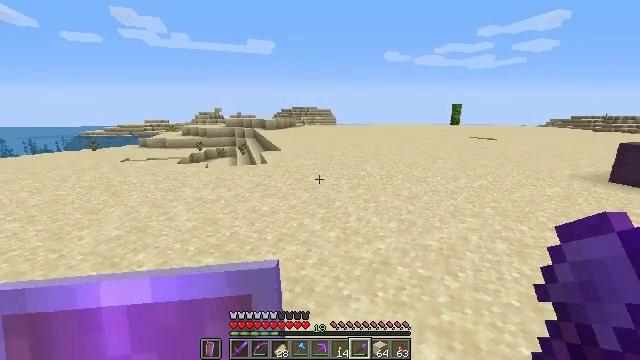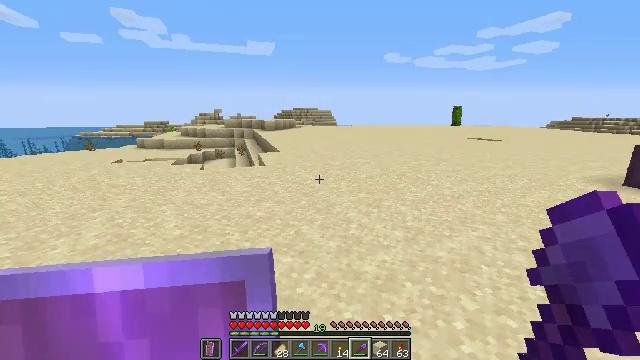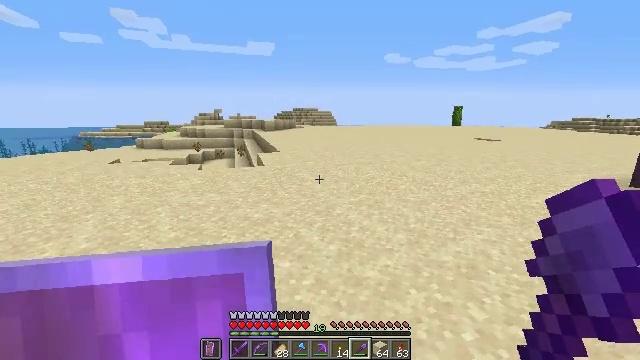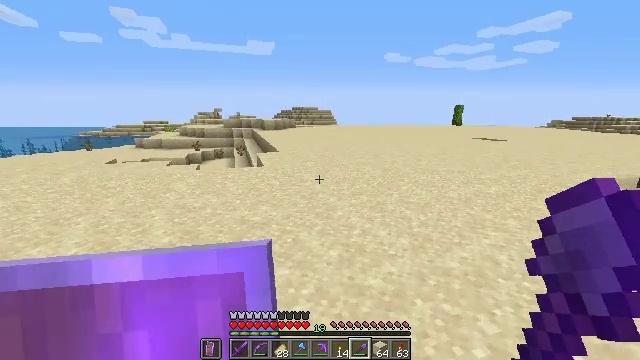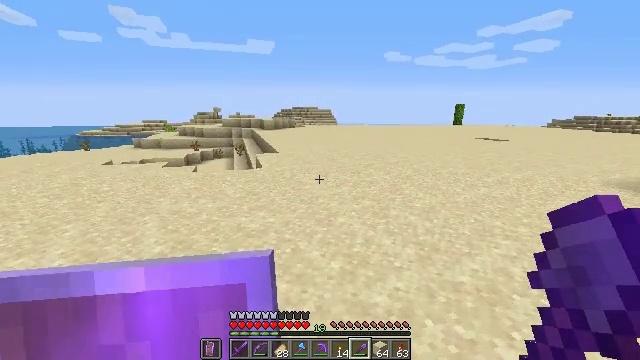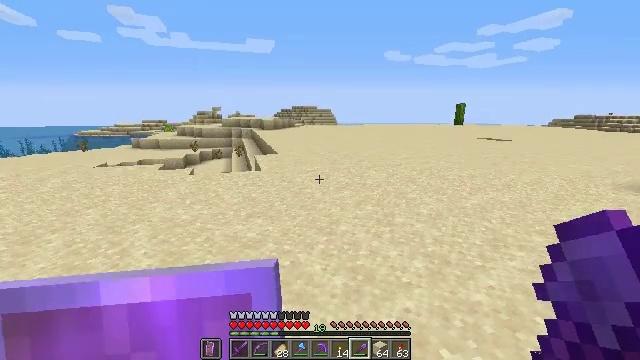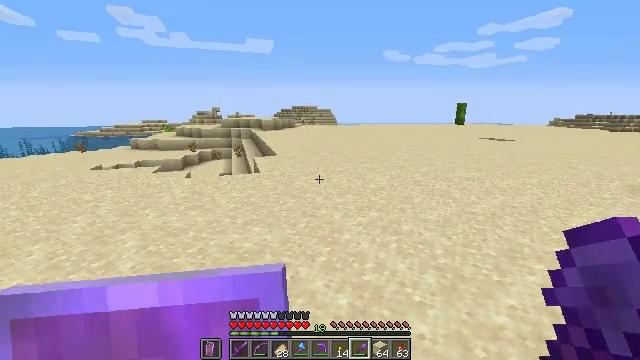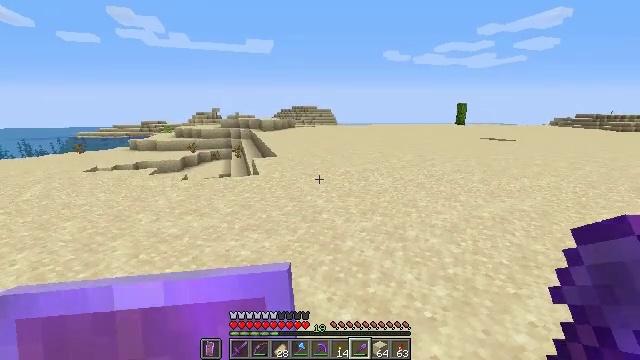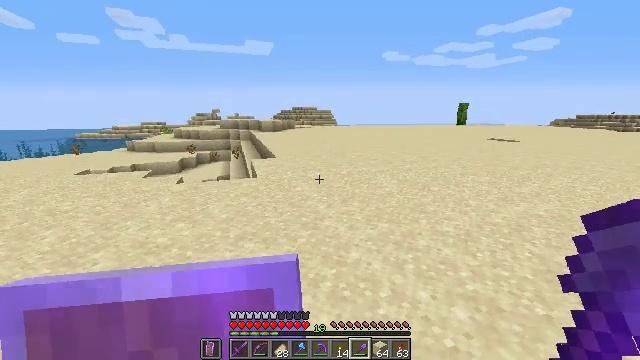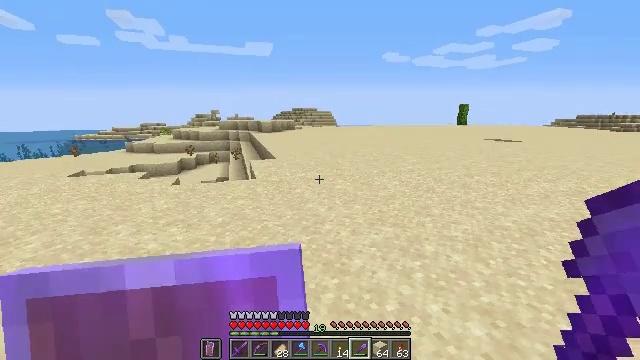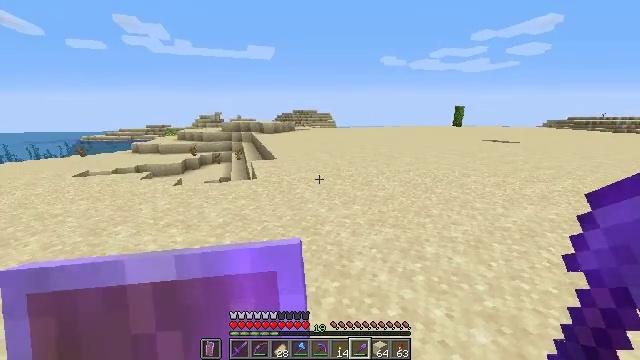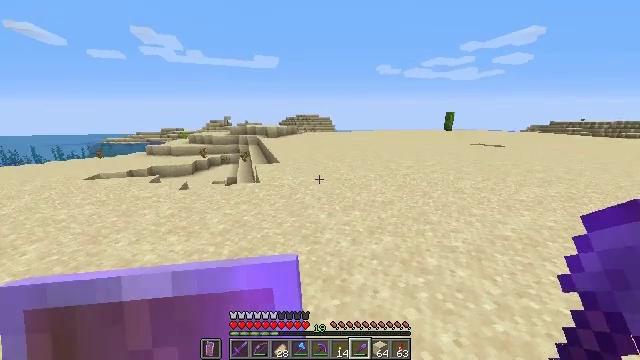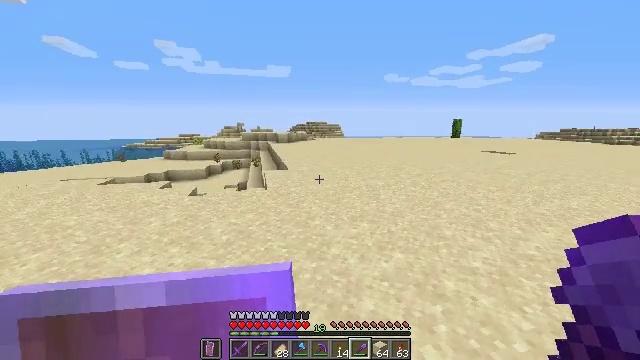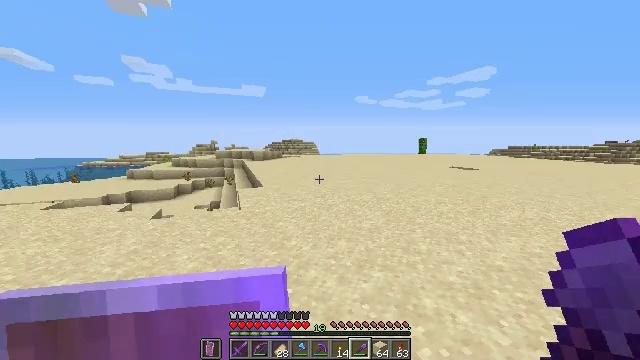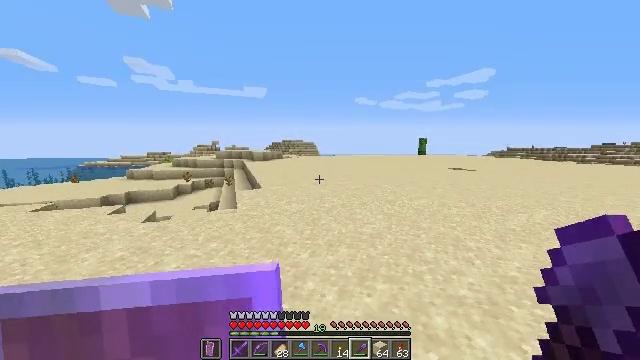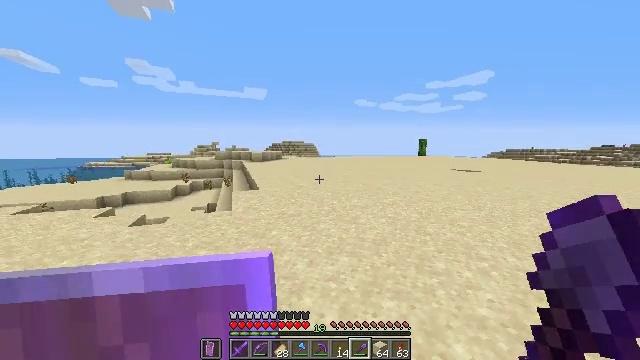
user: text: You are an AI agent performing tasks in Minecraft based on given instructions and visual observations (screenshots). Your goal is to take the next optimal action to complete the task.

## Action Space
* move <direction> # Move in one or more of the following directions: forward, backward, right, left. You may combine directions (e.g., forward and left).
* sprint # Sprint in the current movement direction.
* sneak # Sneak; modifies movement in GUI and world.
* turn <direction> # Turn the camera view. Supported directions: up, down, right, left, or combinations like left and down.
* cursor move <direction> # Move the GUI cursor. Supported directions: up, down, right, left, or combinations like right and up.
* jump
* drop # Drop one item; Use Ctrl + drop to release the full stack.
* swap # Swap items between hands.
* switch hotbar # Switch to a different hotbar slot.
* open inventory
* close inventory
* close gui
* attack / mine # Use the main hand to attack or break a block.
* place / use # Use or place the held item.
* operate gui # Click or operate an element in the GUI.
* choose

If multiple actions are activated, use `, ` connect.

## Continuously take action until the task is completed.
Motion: motion action
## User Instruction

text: Attack the ground to gather sand.
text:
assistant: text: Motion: move forward
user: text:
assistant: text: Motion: move forward
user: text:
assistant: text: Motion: move forward
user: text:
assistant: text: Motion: move forward
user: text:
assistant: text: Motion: move forward
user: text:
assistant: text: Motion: move forward
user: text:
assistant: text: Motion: move forward
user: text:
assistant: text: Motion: move forward
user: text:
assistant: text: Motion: move forward, sprint
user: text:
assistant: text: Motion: move forward, sprint
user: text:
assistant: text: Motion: move forward, sprint
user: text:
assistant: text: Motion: move forward, sprint, turn left and up
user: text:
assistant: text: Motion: move forward, sprint, turn right and up
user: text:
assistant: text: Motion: move forward, sprint
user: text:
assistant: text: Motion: move forward, sprint
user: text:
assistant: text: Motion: move forward, sprint
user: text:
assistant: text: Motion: move forward, sprint
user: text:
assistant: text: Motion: move forward, sprint
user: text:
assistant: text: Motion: move forward, sprint
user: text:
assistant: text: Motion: move forward, sprint
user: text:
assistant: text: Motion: move forward, sprint, turn left and up
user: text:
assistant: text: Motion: move forward, sprint, turn up
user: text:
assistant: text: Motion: move forward, sprint, turn up
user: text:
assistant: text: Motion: move forward, sprint
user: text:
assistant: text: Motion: move forward, sprint
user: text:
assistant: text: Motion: move forward, sprint
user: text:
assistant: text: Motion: move forward, sprint
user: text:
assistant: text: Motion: move forward, sprint
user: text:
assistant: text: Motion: move forward, sprint
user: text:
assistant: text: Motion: move forward, sprint